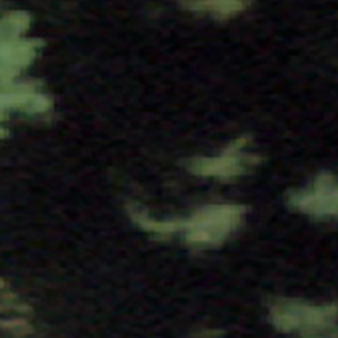
Label: other